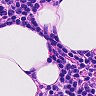
Metastatic tissue present: no